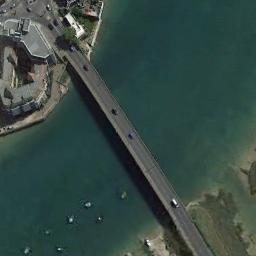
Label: bridge